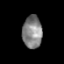
Tissue: prostate
Cell type: Fibroblasts
Senescence score: 0.7348
Nuclear area (px): 619
Mean DAPI intensity: 132.927